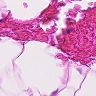
Metastatic tissue present: no